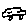
Label: car